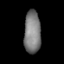
Tissue: lung
Cell type: Fibroblasts
Senescence score: 0.7018
Nuclear area (px): 699
Mean DAPI intensity: 123.93